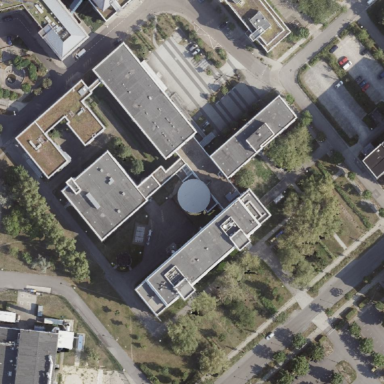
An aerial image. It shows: Research institute.